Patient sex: M
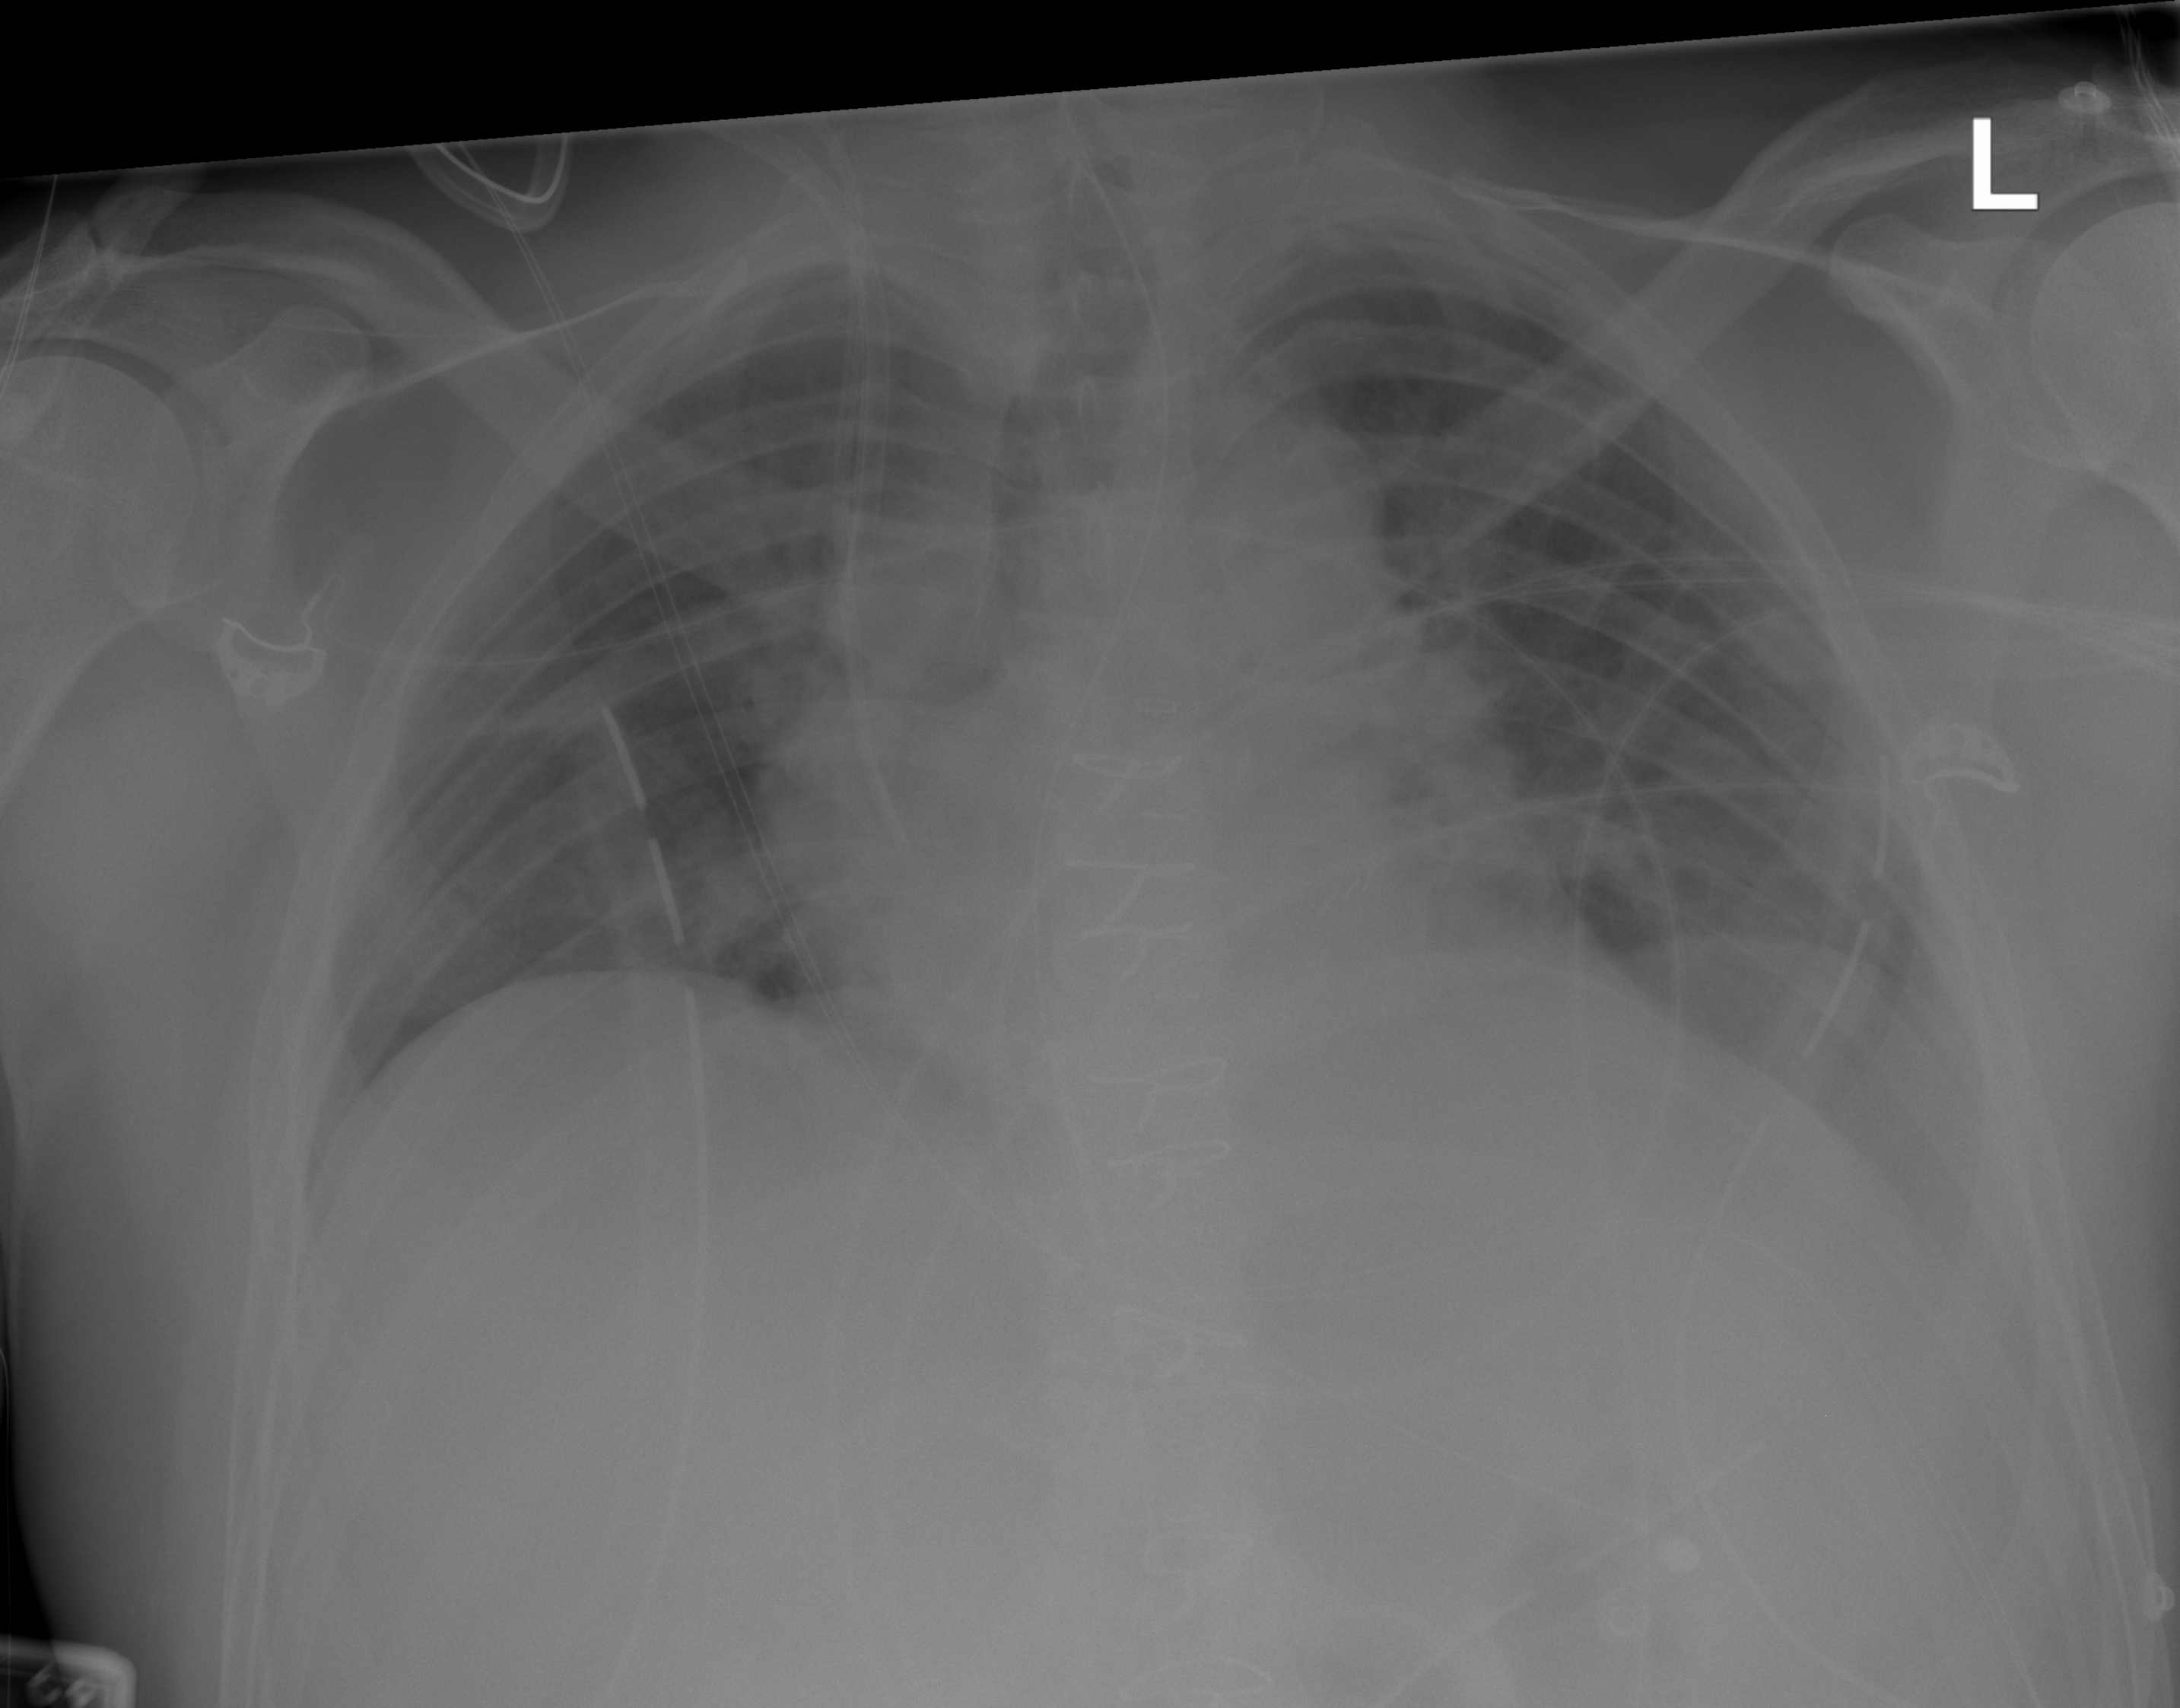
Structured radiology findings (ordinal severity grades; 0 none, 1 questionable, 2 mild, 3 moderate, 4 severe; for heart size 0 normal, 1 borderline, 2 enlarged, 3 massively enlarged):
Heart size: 1
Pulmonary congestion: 1
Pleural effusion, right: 0
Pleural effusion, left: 0
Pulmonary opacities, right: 0
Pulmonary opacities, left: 0
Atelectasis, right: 2
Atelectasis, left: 2